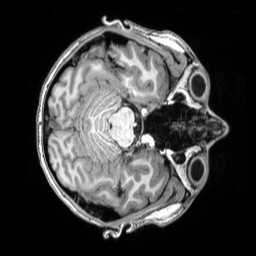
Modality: T1w
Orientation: axial
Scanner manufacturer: siemens
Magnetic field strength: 3 T
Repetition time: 2.5 s
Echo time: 0.00343 s